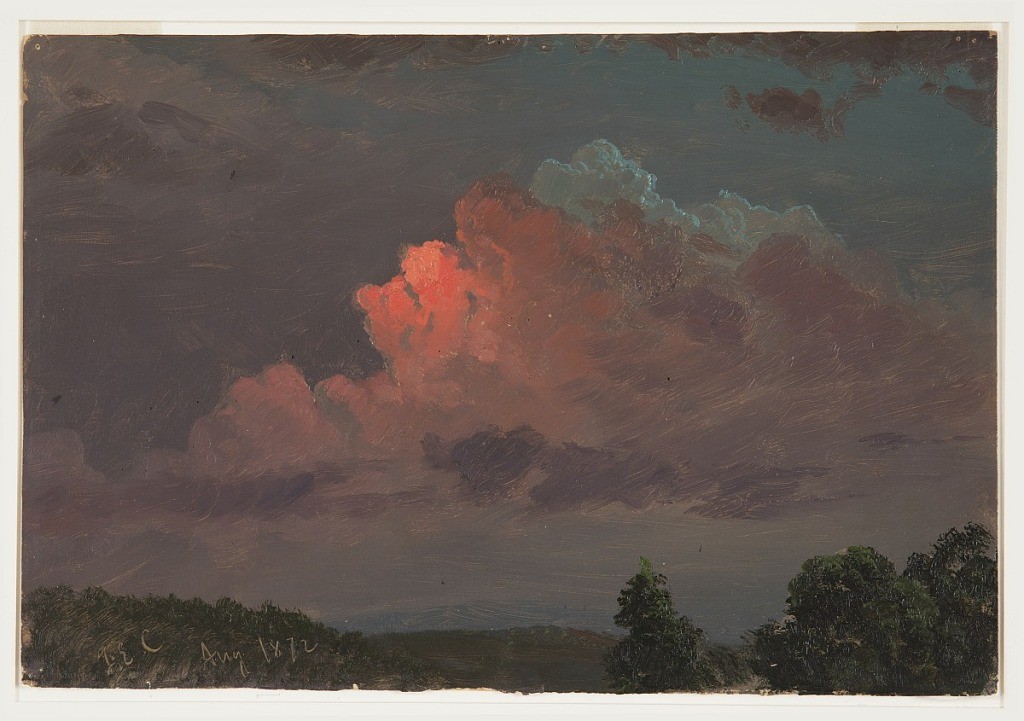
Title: Nightfall near Olana
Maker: Frederic Edwin Church, American, 1826–1900
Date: August 1872
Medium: Brush and oil on tan paperboard
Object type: Drawing
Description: Landscape and atmosphere sketch showing a view of a vividly-illuminated pink cloud after sunset near the artist's New York estate, known as Olana. In the lower right corner, the tops of several nearby trees are visible, highlighted in a deep, saturated green. Beside them, heavily wooded hilltops are also shown along the lower margin. Dominating the composition at center, a puffy cumulus cloud catches the fiery pink light of the setting sun on its left edge, which grows fainter and darker as it extends across the cloud. At left, the sky is rendered in a deep shade of brownish purple, while at right, it is a deep, saturated, and dark greenish blue. The same paint tone is used to outline the right contour of the central cloud, figuring the cloud as a canvas that reflects the light around it. The paint is loosely and masterfully handled for a convincing illusionistic effect of light and color.